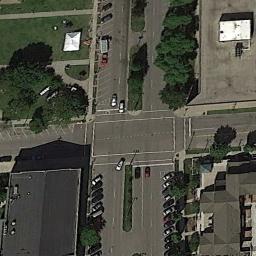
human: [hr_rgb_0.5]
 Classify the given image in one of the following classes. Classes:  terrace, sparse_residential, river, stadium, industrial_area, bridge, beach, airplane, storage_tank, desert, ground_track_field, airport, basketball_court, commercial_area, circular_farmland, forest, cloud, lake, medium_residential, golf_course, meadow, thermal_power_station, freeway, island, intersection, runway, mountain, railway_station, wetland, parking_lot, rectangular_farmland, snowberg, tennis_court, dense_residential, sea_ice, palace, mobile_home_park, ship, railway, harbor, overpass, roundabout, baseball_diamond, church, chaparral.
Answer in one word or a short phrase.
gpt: intersection